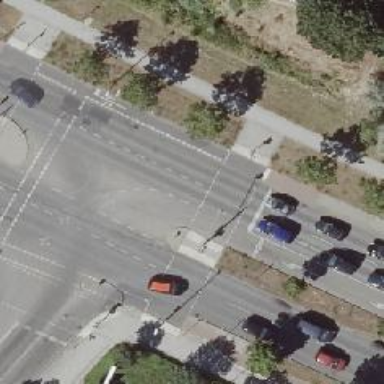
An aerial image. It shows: Concrete cycleway with separate sidewalk.